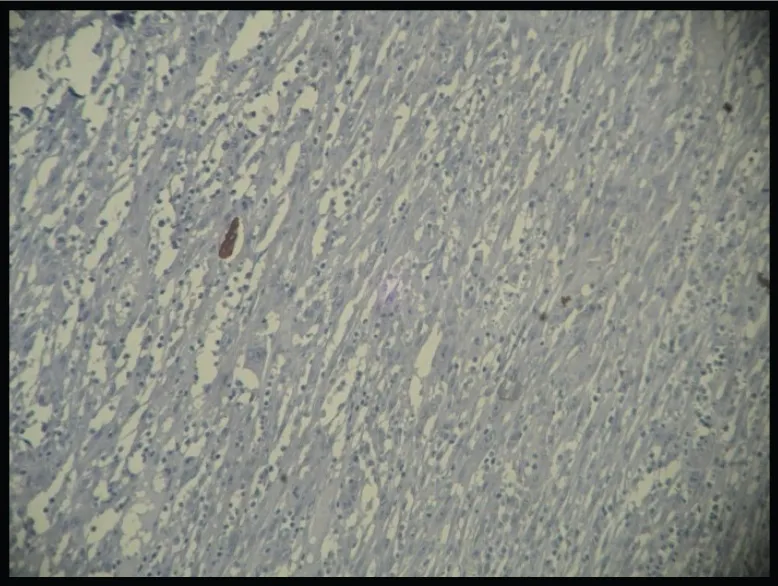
IHC showing spindle cells focal positivity for cytokeratin (10x).
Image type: pathology (immunostaining)